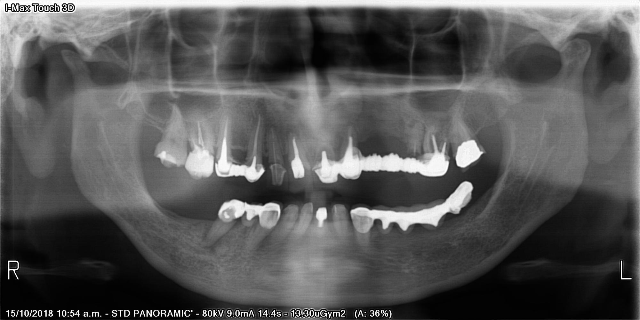
adult